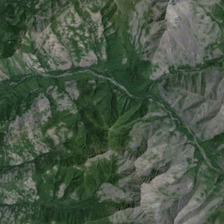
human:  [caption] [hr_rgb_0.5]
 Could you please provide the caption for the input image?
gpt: some trees are planted on the hill .

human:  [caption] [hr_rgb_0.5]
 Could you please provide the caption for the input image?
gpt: a long river flows through the mountain .

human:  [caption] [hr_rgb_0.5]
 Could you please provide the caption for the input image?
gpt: a long river flows through the mountain .

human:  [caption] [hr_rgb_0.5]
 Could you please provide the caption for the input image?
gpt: some trees are planted on the hill .

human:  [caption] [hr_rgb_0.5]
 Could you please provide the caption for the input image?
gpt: a long river flows through the mountain .